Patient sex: F
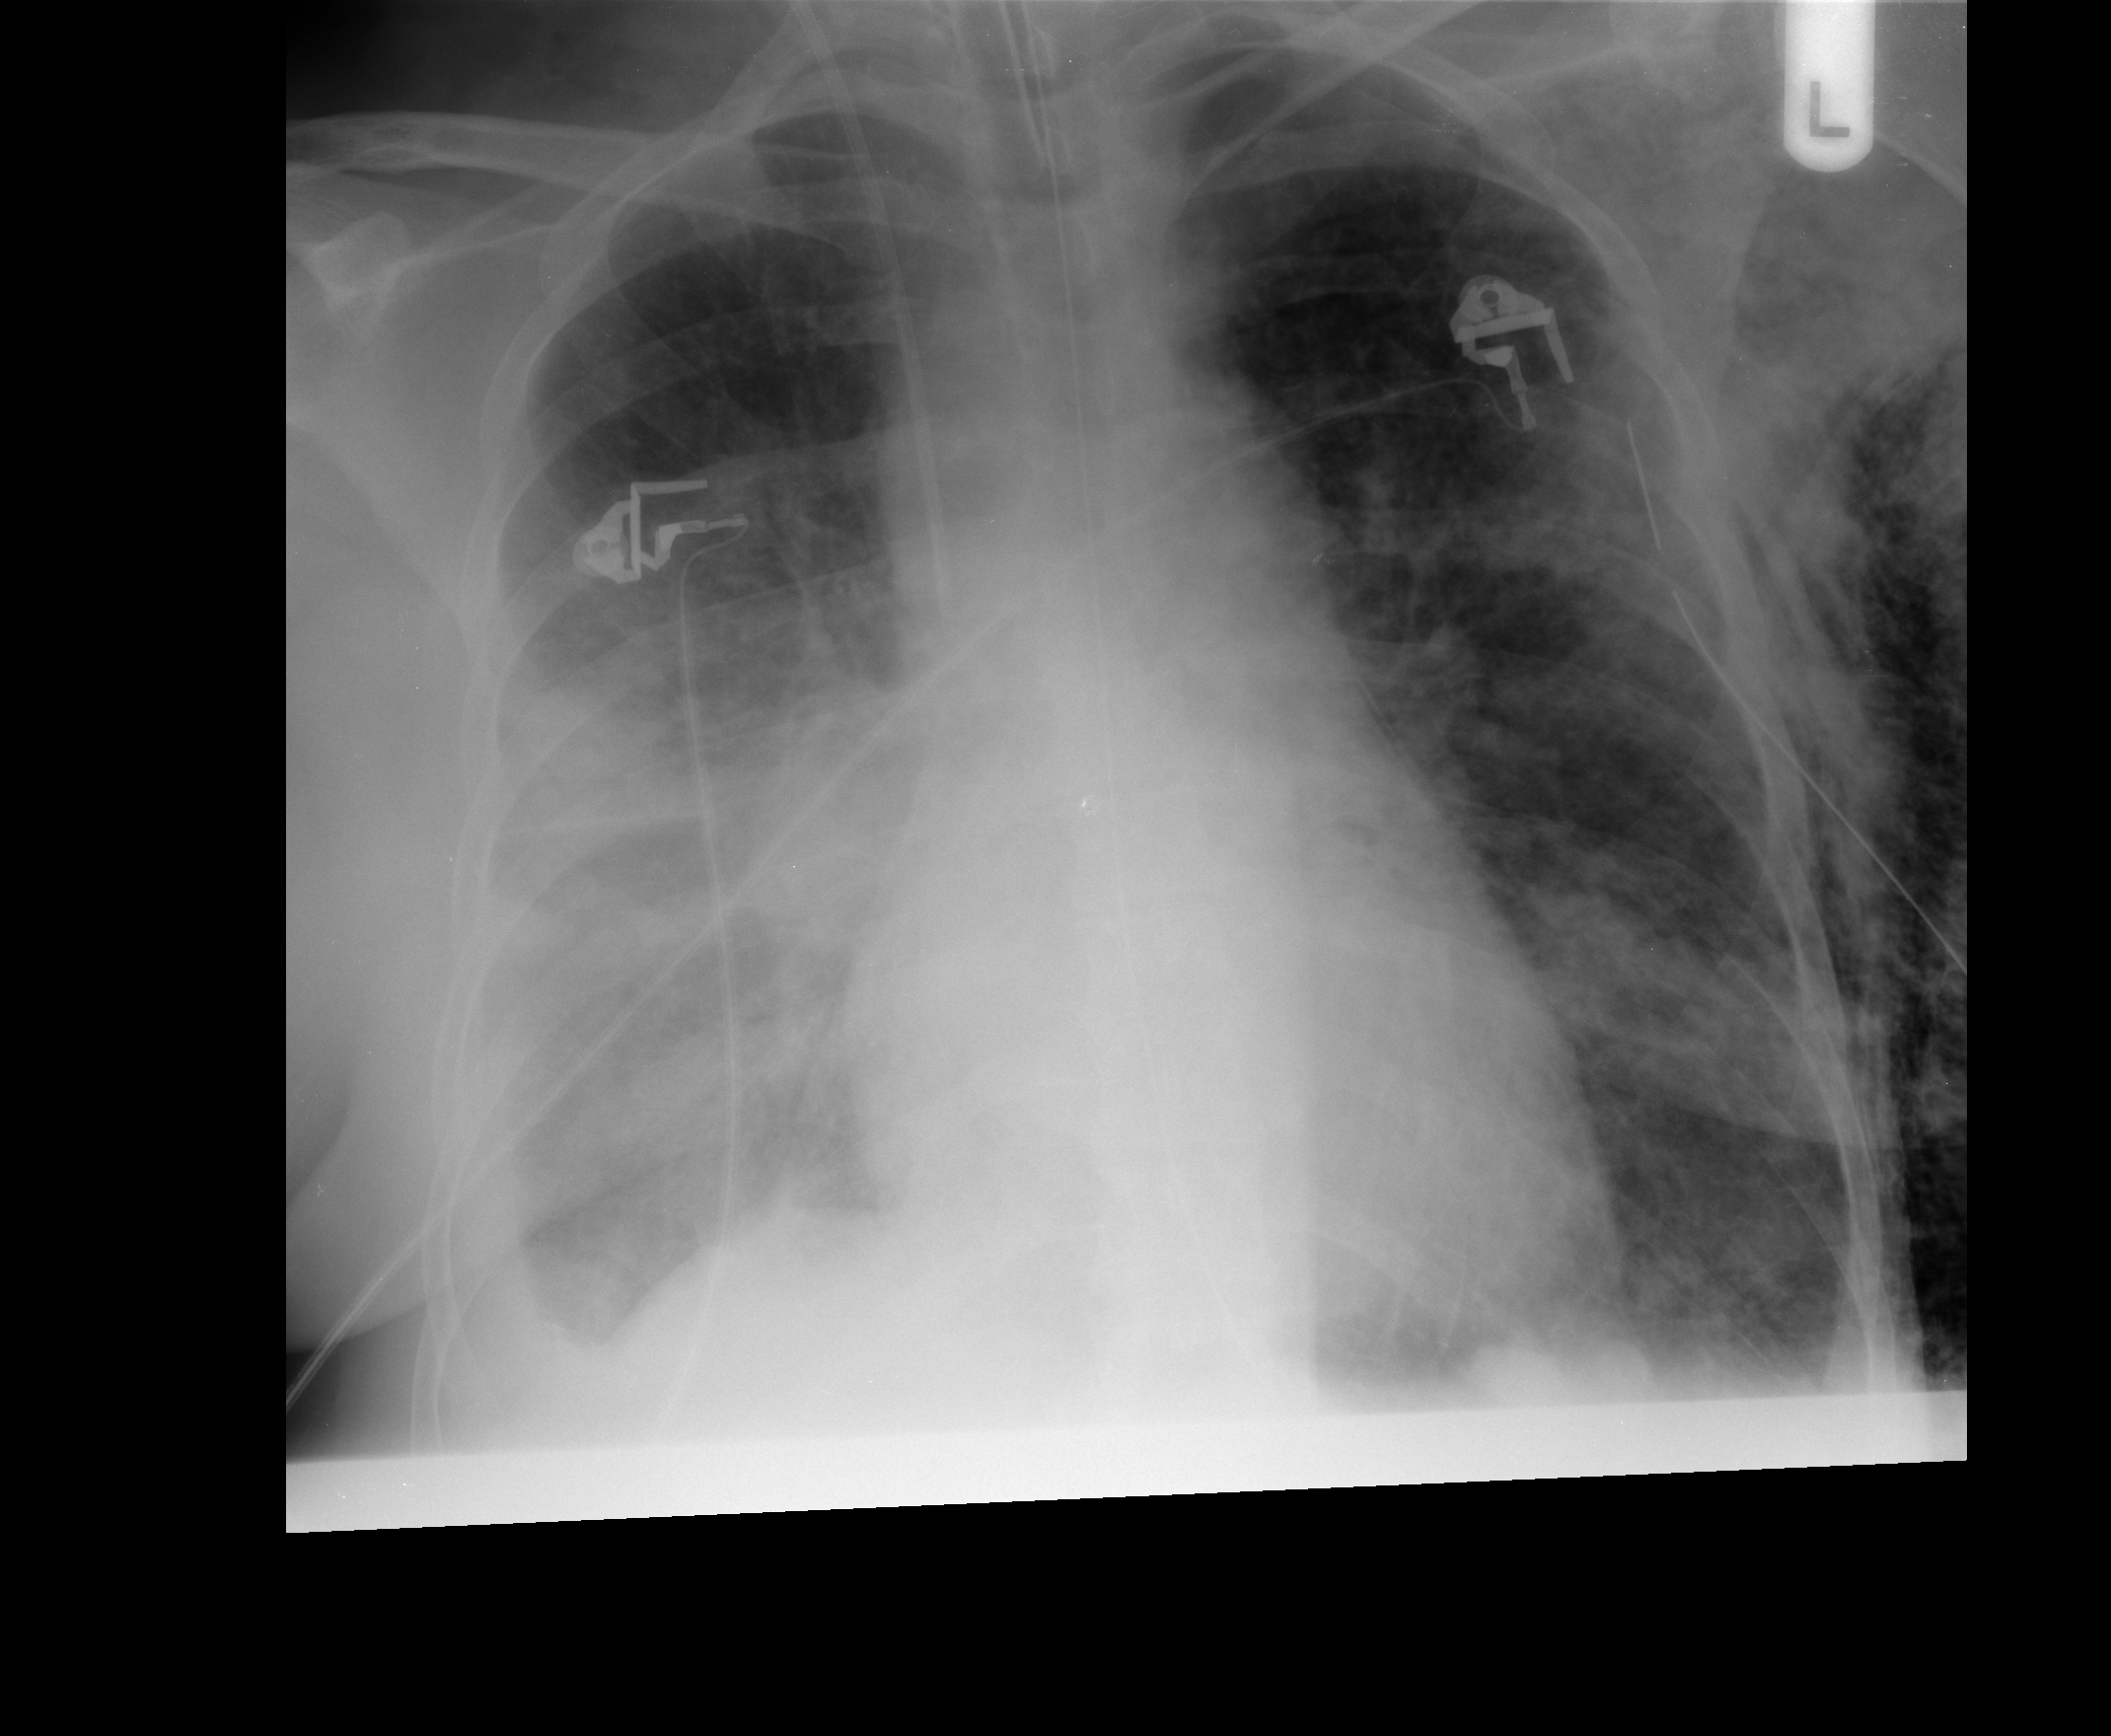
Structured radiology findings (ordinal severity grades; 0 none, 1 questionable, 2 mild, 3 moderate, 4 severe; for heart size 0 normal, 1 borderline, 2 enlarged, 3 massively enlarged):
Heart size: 0
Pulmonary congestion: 2
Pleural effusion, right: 2
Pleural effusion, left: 0
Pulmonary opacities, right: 3
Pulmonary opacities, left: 2
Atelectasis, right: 2
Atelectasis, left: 0